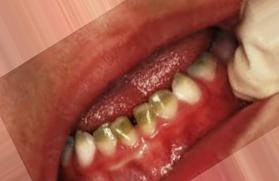
Condition: Tooth Discoloration